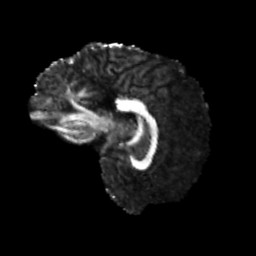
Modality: FA
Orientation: sagittal
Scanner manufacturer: siemens
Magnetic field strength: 3 T
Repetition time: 4 s
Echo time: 0.0594 s